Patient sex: F
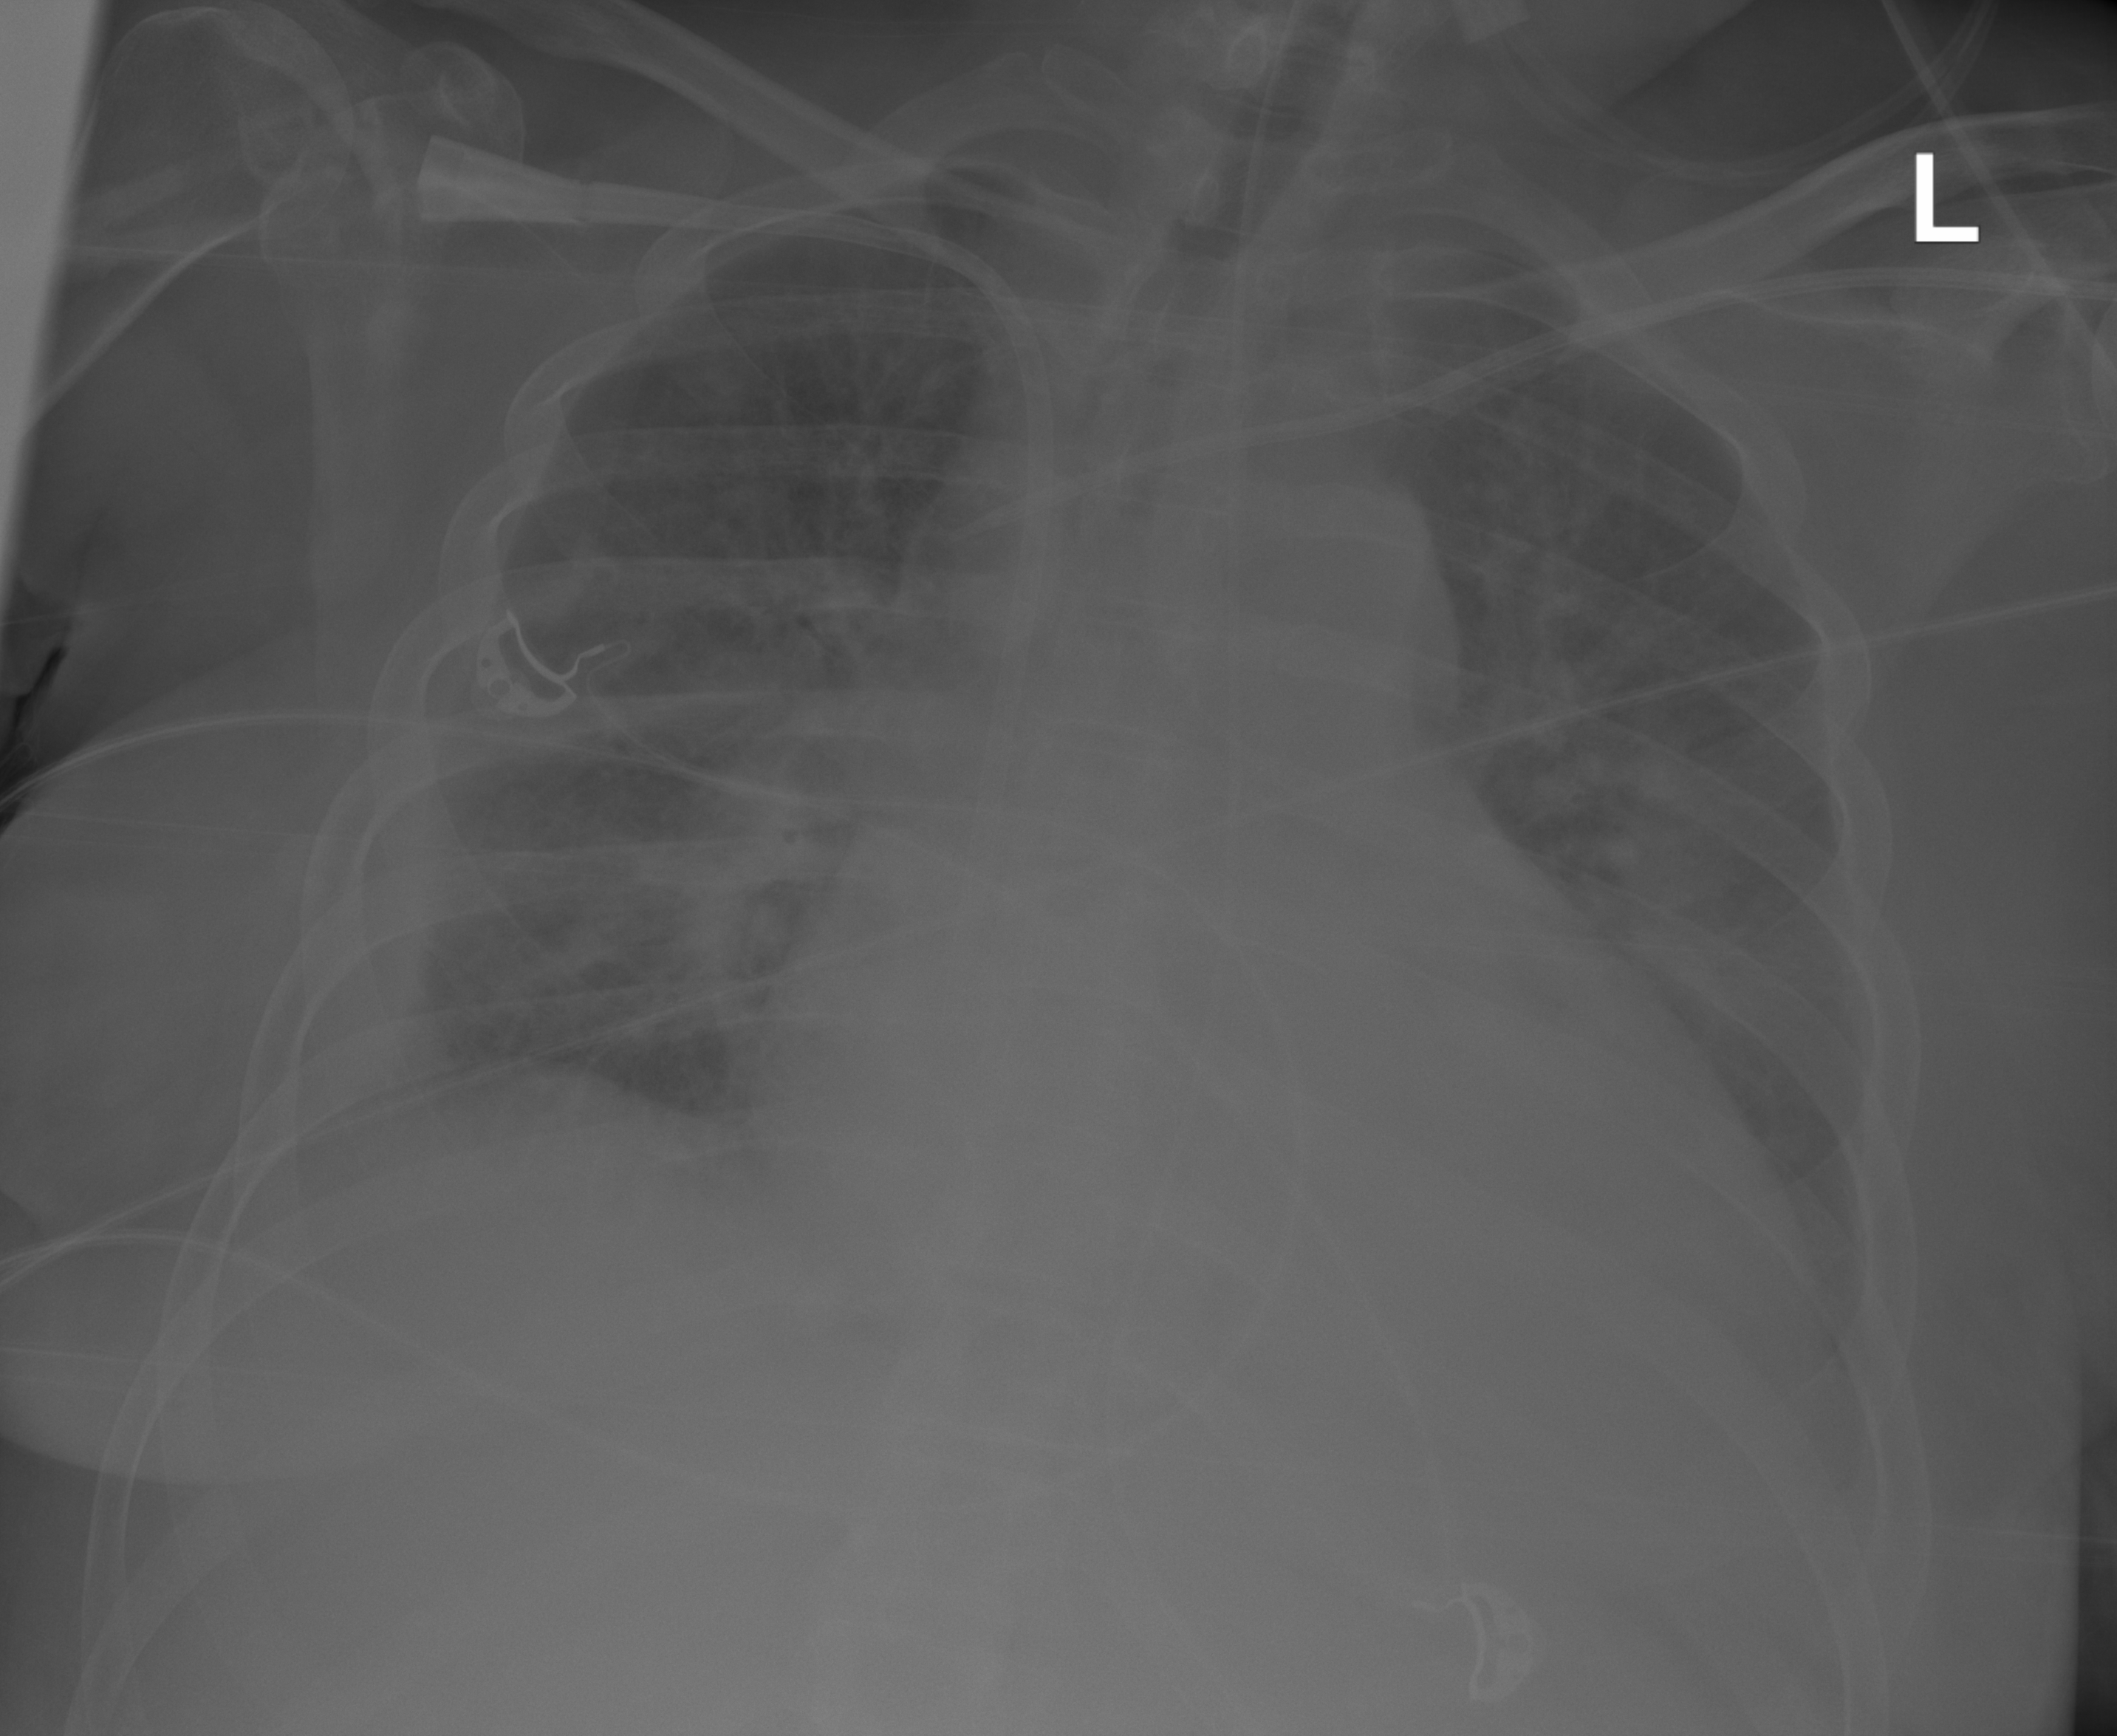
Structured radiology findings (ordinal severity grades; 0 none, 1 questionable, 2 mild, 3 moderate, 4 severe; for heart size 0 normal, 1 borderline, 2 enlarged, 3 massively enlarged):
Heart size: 2
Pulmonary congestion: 2
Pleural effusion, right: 2
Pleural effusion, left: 2
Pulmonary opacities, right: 0
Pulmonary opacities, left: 0
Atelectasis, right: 2
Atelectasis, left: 0